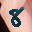
Label: 8